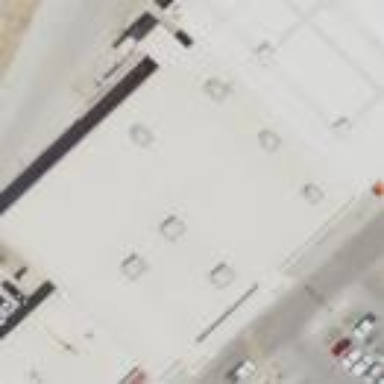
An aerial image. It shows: Department store building.